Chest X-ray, PA view. Patient: 30 years old, sex M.
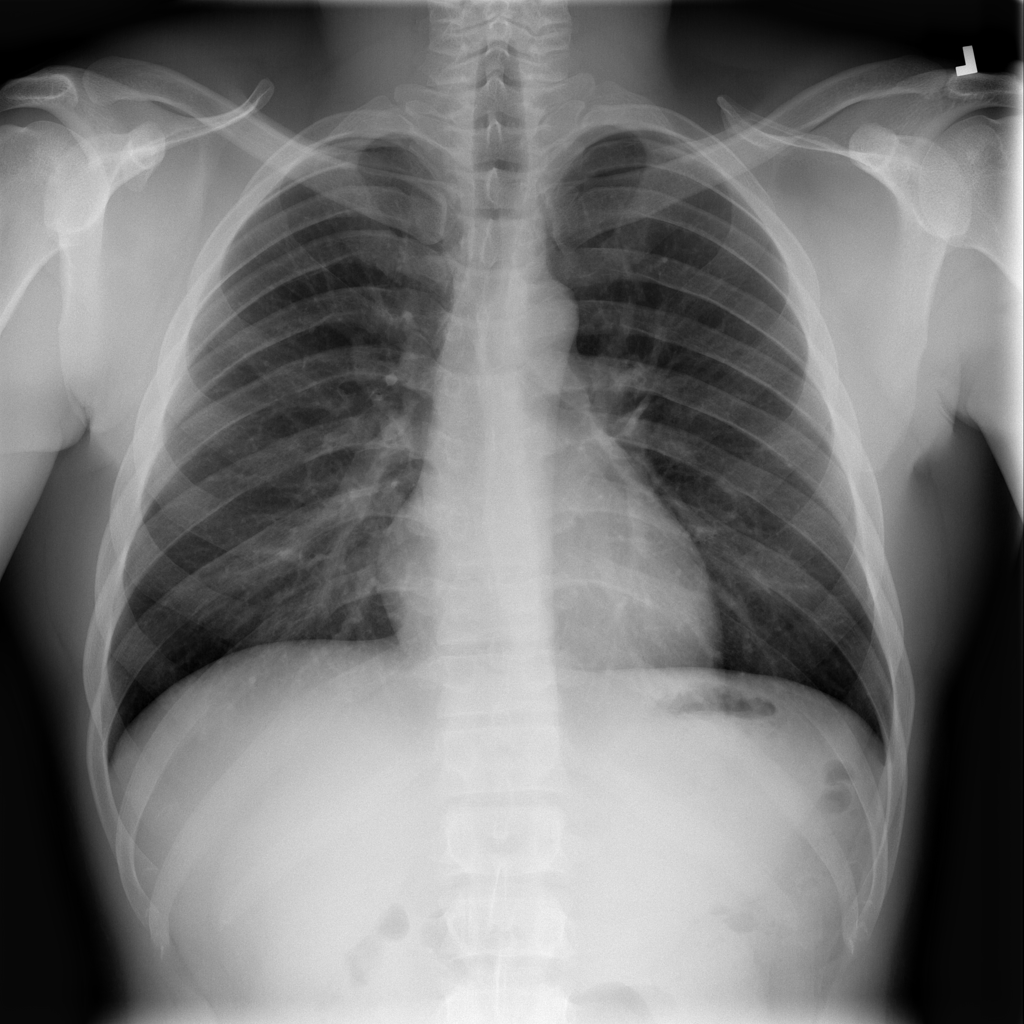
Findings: No Finding